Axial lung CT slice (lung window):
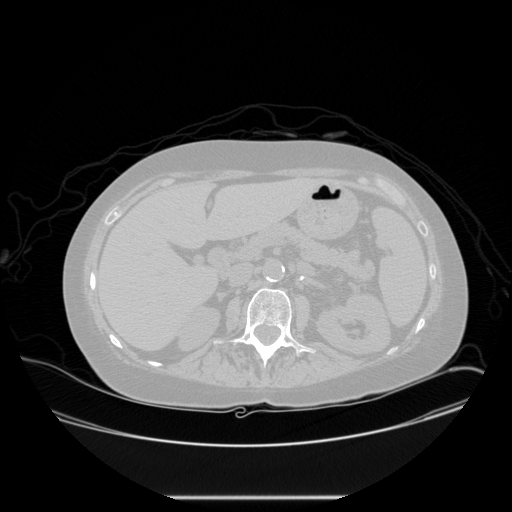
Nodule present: no